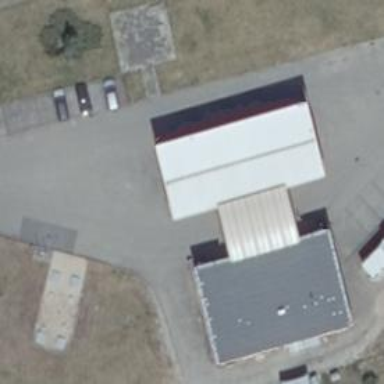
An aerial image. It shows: Fuel station.